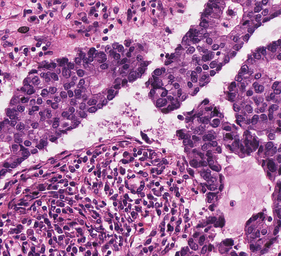
Tumor epithelial tissue: yes
Tumor-associated stroma tissue: yes
Normal tissue: no